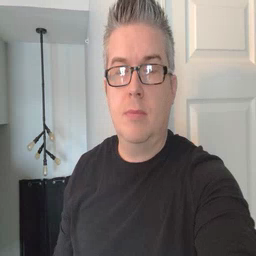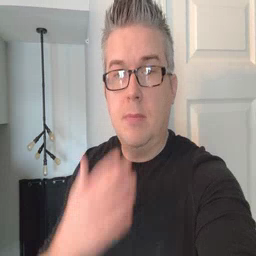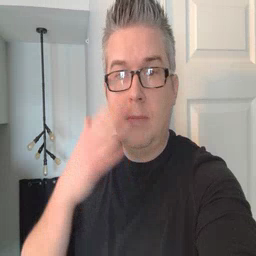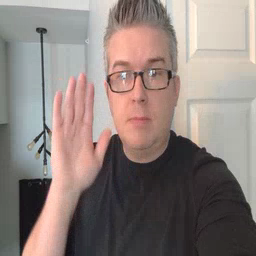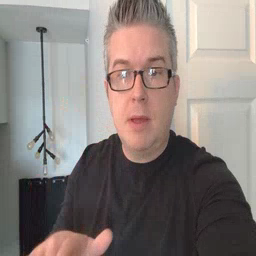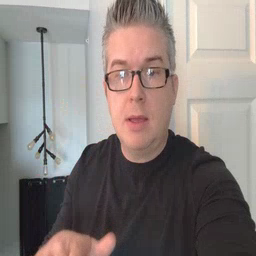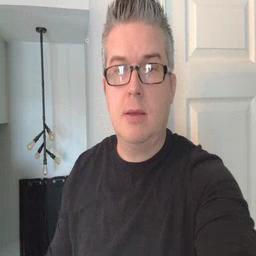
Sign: bad